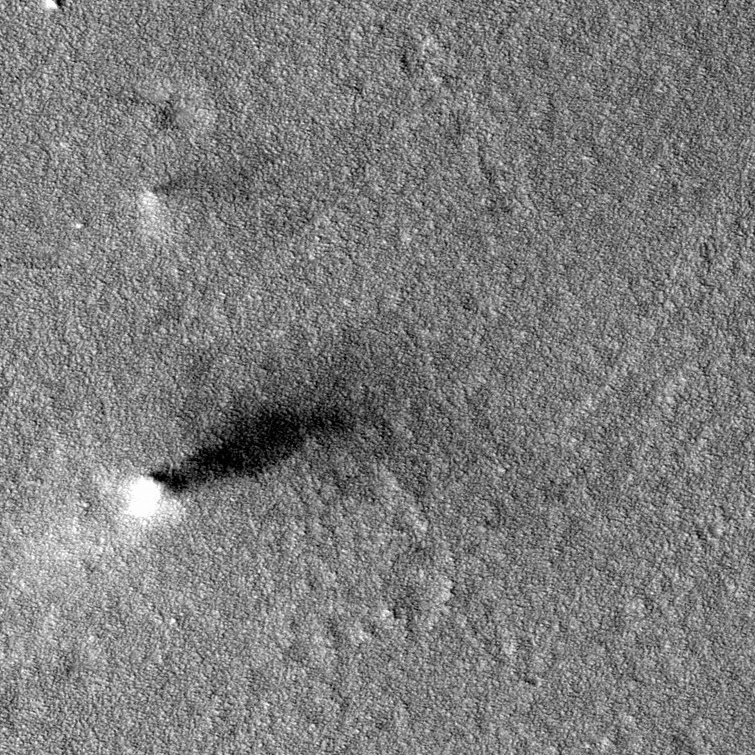
Label: dustdevil, dustdevil